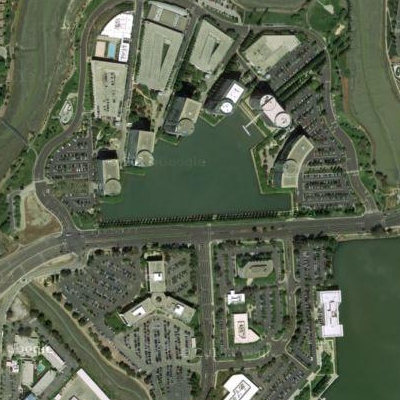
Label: Industry